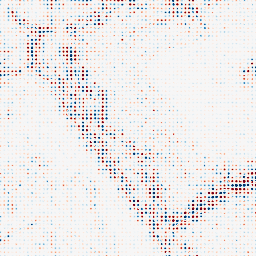
Category: wavelet
Decomposition family: wavelet_reverse_biorthogonal
Decomposition parameters: wavelet: rbio4.4
level: 3
Upsampling method: sinc_blackman
Upsampling parameters: scale: 8
kernel_size: 4
Upsampling scale: 8